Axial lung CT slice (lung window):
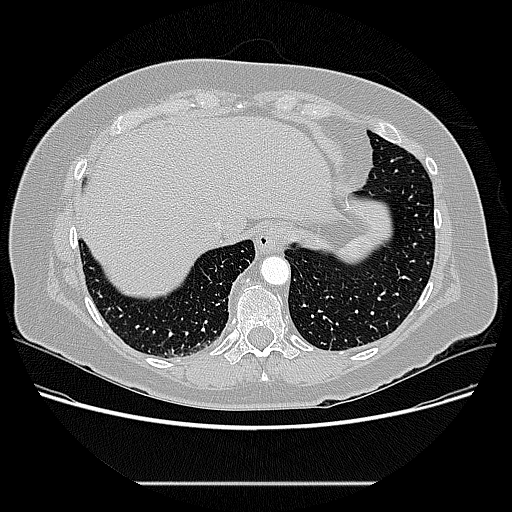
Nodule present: no